Interaction volume radius: 10 \u00c5
Interaction volume height: 40 \u00c5
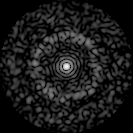
Disorder parameter: 0.8264